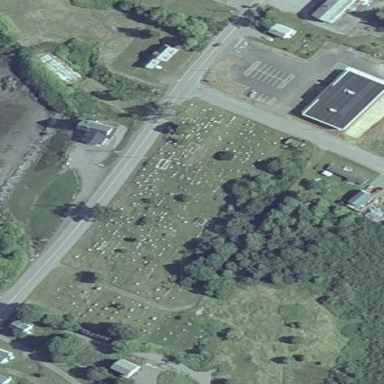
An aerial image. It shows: Cemetery.